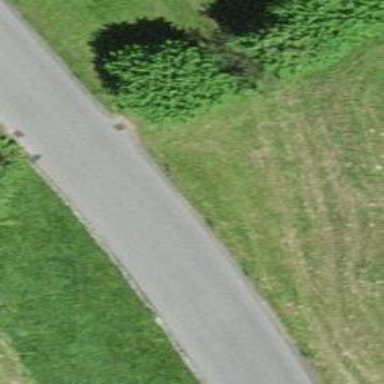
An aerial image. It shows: Tertiary road with asphalt surface and no sidewalk.